Question: In the msdn spec, I could notice that 'System.Object' is the ultimate base class in .Net.
They say that <URL> is an abstract class inheriting from 'System.Object' and overrides the methods like 'Equals', 'Compare' etc...
Value types like 'bool', 'int' etc.. inherit from 'System.ValueType' all the other .net objects inherits from 'System.Object'.
I have 2 questions on this.
1. What is the need of System.Object? Why wasn't an interface preferred over here?
Am assuming it has only 2 direct Children(ignoring that we can create more) which is System.ValueType and System.ReferenceType both having entirely different implementations.
**Edit:**There is no System.ReferenceType. There is only Sytem.Object and Sytem.ValueType (overriding the base class).
Apologies here. So System.Object may be needed to handle the basic CLR functionalities like object creation using new(), enforcing default constructor, GC etc ?
1. When I de-compile Sytem dll, and see the implementation of bool, I just see a struct. For a class (say Exception) I don't see the inheritance to System.ReferenceType or System.Object. How is this inheritance handled ? Infact, what is Common Type System doing to MyCustomClass to make it inherit from System.Object(since the inheritance is determined at compile time am thinking CTS is doing it)
Please feel free to correct me/edit the post if my understanding is wrong.

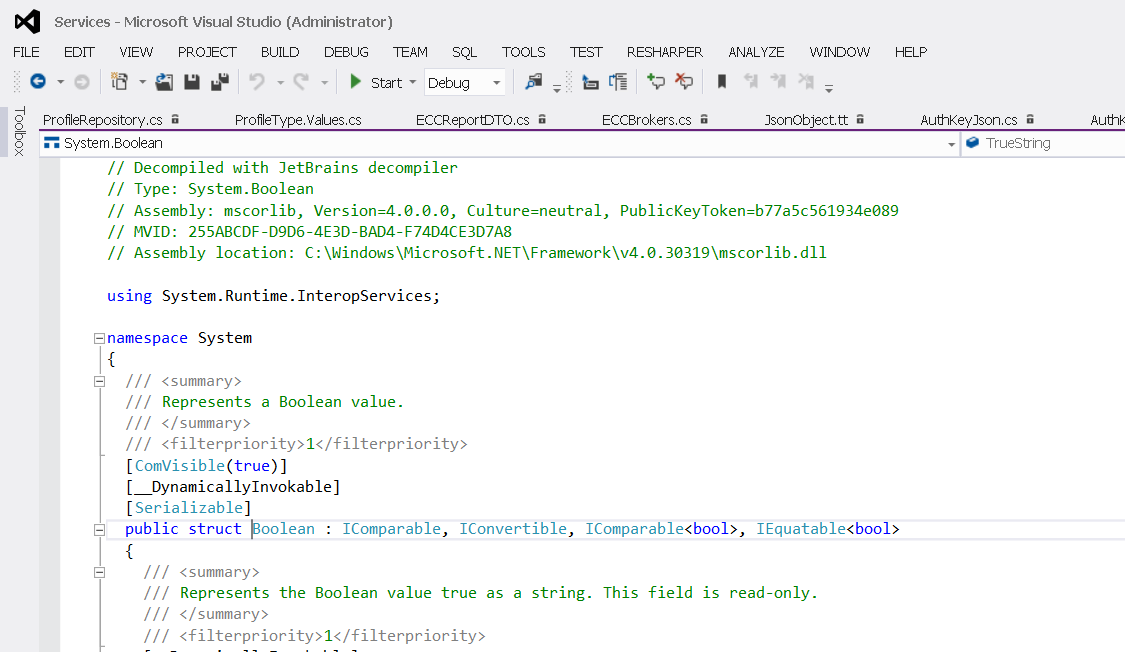
Answer: You have many questions in this question. In the future, consider posting one question per question.
> What is the need of System.Object?
The question is vague. Let me rephrase.
> Why was the C# type system designed so that all non-pointer types had a common base type?
To gain the benefits of polymorphism. In a type system that has no generics, like the C# 1.0 type system, you want to be able to make a list of arbitrary objects.
> Why wasn't an interface preferred over a class type?
Interfaces specify capabilities. Base classes allow for shared implementation. The methods on Object have implementations that are shared amongst the derived types.
> Am assuming it has only 2 direct Children(ignoring that we can create more) which is System.ValueType and System.ReferenceType both having entirely different implementations.
This is totally false.
> So System.Object may be needed to handle the basic CLR functionalities like object creation using new()
No.
> enforcing default constructor
No. Though it is true that ultimately the default constructor of object is called, that constructor doesn't do anything. So saying that the purpose of the type is to ensure that a constructor that doesn't do anything is called is a strange thing to say.
> GC etc ?
No.
> When I de-compile System.dll, and see the implementation of bool, I just see a struct.
Correct. You are expected to know that all non-nullable, non-enum structs inherit directly from System.ValueType.
> For a class (say Exception) I don't see the inheritance to System.ReferenceType or System.Object.
Correct. You are expected to know that all class types inherit from System.Object (if no other type is specified, of course.)
> How is this inheritance handled ?
The question is too vague to answer.
> what is Common Type System doing to MyCustomClass to make it inherit from System.Object(since the inheritance is determined at compile time am thinking CTS is doing it)
I have absolutely no idea what you're trying to ask here. Try making the question more precise.
A question you did not ask but probably should have asked is:
> What does it mean when I say that type A inherits from type B?
It means that all members of type B are also members of type A.
> All members? Even private members?
Yes. Inheritance is the property that the members of one type are also members of another.